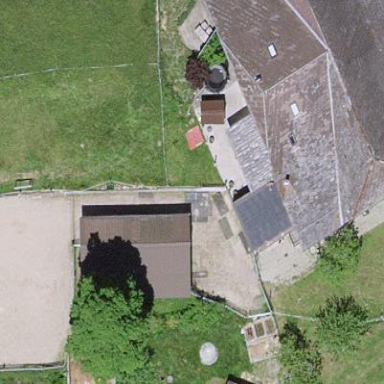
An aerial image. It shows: Farm building.